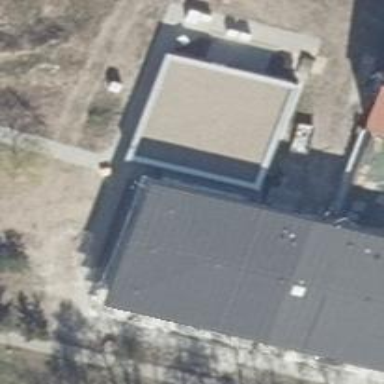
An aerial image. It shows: Flat-roofed school building.